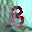
Label: 8